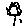
Label: flower